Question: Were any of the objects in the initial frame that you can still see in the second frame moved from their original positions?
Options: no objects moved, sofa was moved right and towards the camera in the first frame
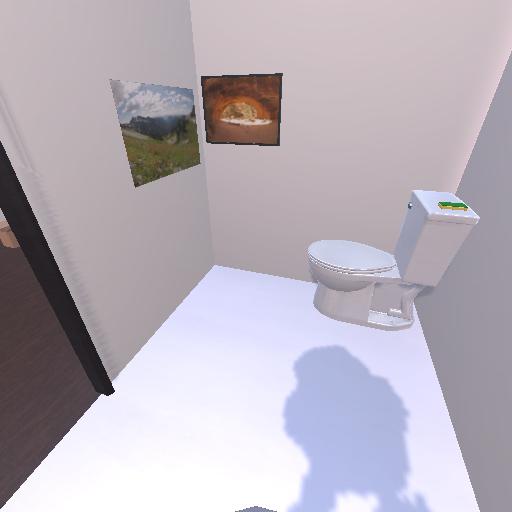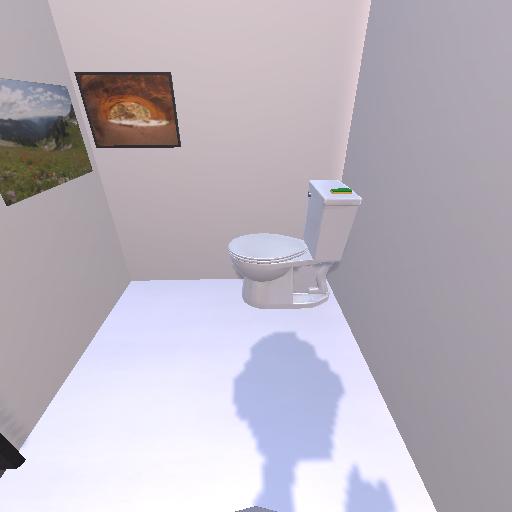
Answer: no objects moved